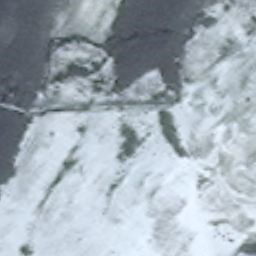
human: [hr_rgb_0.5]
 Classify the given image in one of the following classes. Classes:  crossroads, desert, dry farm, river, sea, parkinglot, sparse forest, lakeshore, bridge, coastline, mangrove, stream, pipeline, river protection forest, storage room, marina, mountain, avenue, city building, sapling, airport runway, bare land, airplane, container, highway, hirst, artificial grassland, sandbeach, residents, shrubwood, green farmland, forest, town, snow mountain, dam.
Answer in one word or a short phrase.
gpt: snow mountain